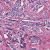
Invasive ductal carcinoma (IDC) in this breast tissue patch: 1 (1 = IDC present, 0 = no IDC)